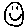
Label: smiley face